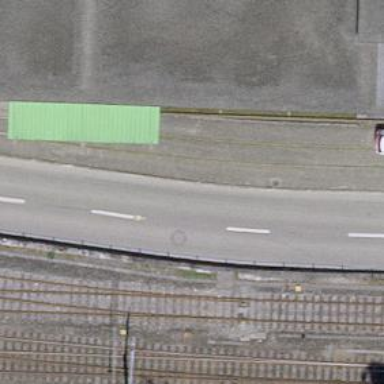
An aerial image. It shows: Disused railway spur with one track.